Question: I've run into a bit of trouble importing bools from JSON dictionary into the 'Exercises' object below using Swift. The 'Stretch' & 'Equipment' objects are a snap. I know it's something really easy, but I'm unable to find an example I can model. Here's my data model:

The 'Stretch' object is my main entity.
The 'Equipment' object will contain strings.
The 'Exercises' object attributes are Bools.
'''
let jsonURL = NSBundle.mainBundle().URLForResource("seed", withExtension: "json")!
let jsonData = NSData(contentsOfURL: jsonURL)
var error: NSError?
let jsonArray = NSJSONSerialization.JSONObjectWithData(jsonData!, options: nil, error: &error) as NSArray
// Inserts attributes for database
let entity = NSEntityDescription.entityForName("Stretch", inManagedObjectContext: coreDataStack.context)!
var counter = 0
for jsonDictionary in jsonArray {
counter++
// listing of columns in JSON seed file
let stretchDescription = jsonDictionary.valueForKey("stretchDescription") as String
let generalArea = jsonDictionary.valueForKey("generalArea") as String
let muscleGroup = jsonDictionary.valueForKey("muscleGroup") as String
let equipmentCode = jsonDictionary.valueForKey("equipmentCode") as String
let sideMultiplier = jsonDictionary.valueForKey("sideMultiplier") as NSNumber
let advanced = jsonDictionary.valueForKey("advanced") as Bool
let photo = jsonDictionary.valueForKey("photo") as NSData
let runningOrWalking = jsonDictionary.valueForKey("runningOrWalking") as Bool
let cycling = jsonDictionary.valueForKey("cycling") as Bool
let weightLifting = jsonDictionary.valueForKey("weightLifting") as Bool
let aerobics = jsonDictionary.valueForKey("aerobics") as Bool
let raquetSports = jsonDictionary.valueForKey("raquestSports") as Bool
let golf = jsonDictionary.valueForKey("golf") as Bool
let yoga = jsonDictionary.valueForKey("yoga") as Bool
let equipmentDescription = jsonDictionary.valueForKey("equipmentDescription") as String
let stretch = Stretch(entity: entity, insertIntoManagedObjectContext:coreDataStack.context)
stretch.stretchDescription = stretchDescription
stretch.generalArea = generalArea
stretch.muscleGroup = muscleGroup
stretch.equipmentCode = equipmentCode
stretch.sideMultiplier = sideMultiplier
stretch.advanced = advanced
stretch.photo = photo
// Insert Equipment object
let equipmentEntity = NSEntityDescription.entityForName("Equipment", inManagedObjectContext: coreDataStack.context)
let equipmentDescriptionObject = Equipment(entity: equipmentEntity!, insertIntoManagedObjectContext: coreDataStack.context)
stretch.equipmentUsed = equipmentDescriptionObject
// Figure out exercises object
let exercise = NSEntityDescription.entityForName("Exercises", inManagedObjectContext: coreDataStack.context)
let exerciseObject = Exercises(entity:exercise!, insertIntoManagedObjectContext: coreDataStack.context)
'''
This is where I'm stuck. How would I finish up adding the attributes for the Exercises object?
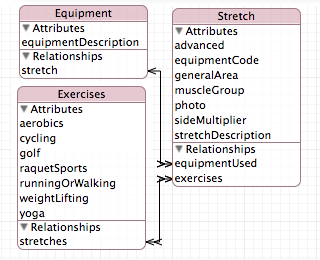
Answer: > This is where I'm stuck. How would I finish up adding the attributes for the Exercises object?
The same way you added attributes to 'Stretch' object. You can easily access and set the 'Exercise' attributes via dot notation.
'''
let exercise = NSEntityDescription.entityForName("Exercises", inManagedObjectContext: coreDataStack.context)
let exerciseObject = Exercises(entity:exercise!, insertIntoManagedObjectContext: coreDataStack.context)
exerciseObject.aerobics = aerobics
'''